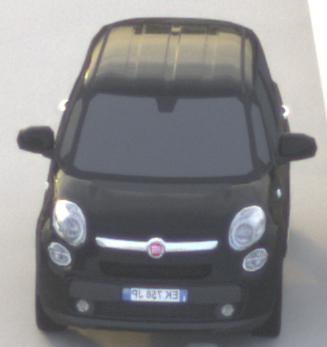
Make: Fiat
Model: 500L 1.4 16V
Detailed model: 500L (199)
Model produced from: 2012/10
Model produced until: 2017/05
Doors: 5
Color: black
Road condition: dry road
Daytime: sunrise or sunset
Contrast: low contrast